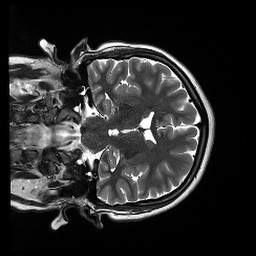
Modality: T2w
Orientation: coronal
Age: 18
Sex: female
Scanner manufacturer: siemens
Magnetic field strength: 3 T
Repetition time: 13.52 s
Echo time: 0.088 s